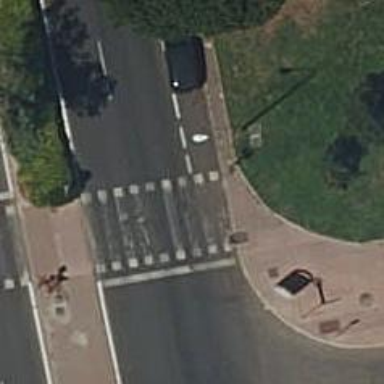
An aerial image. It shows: Crossing with traffic signals.